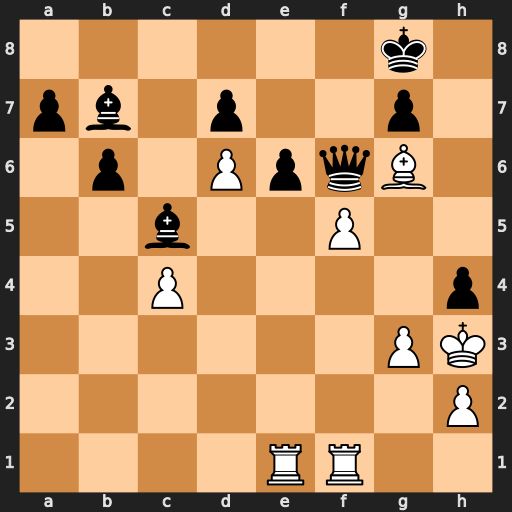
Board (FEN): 6k1/pb1p2p1/1p1PpqB1/2b2P2/2P4p/6PK/7P/4RR2
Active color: w
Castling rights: -
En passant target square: -
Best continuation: fxe6 Qxg6 exd7 Qxd6 Re8+ Kh7 d8=Q Qxd8 Rxd8